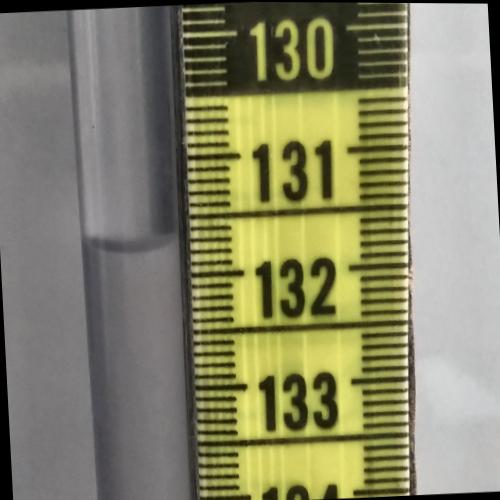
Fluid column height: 131.7 cm